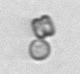
Label: Thalassiosira_sp_aff_mala